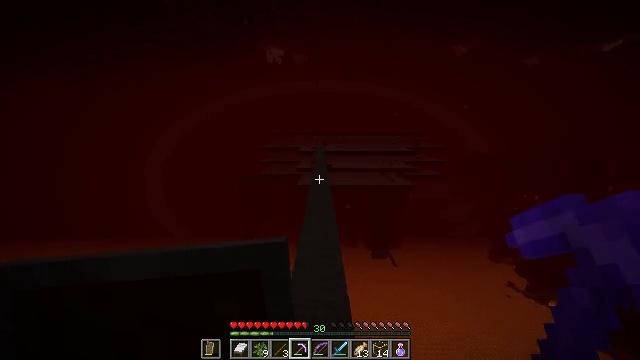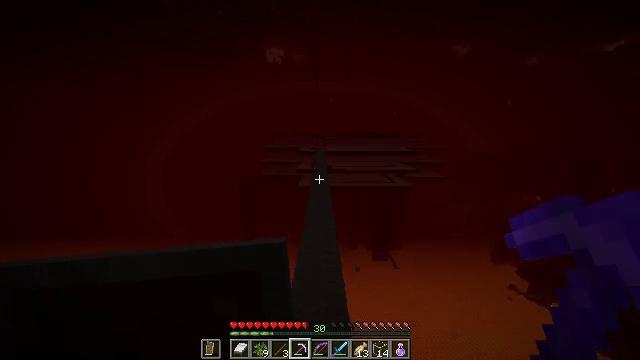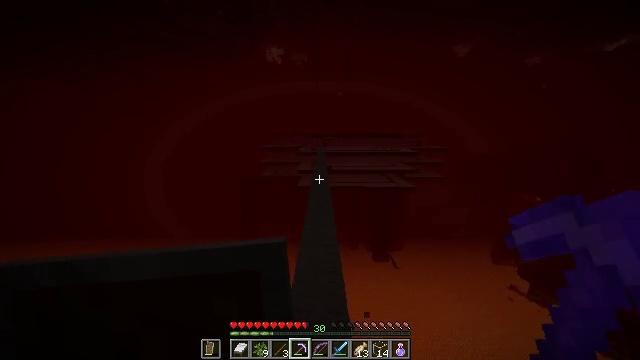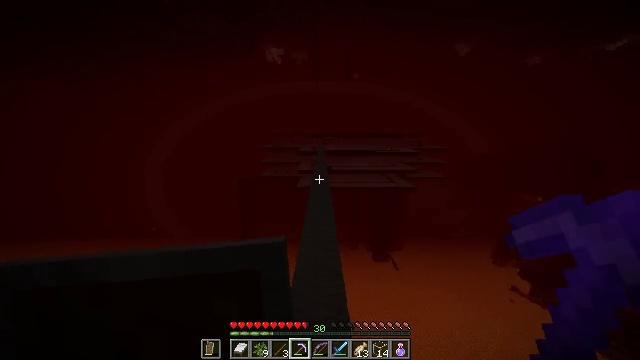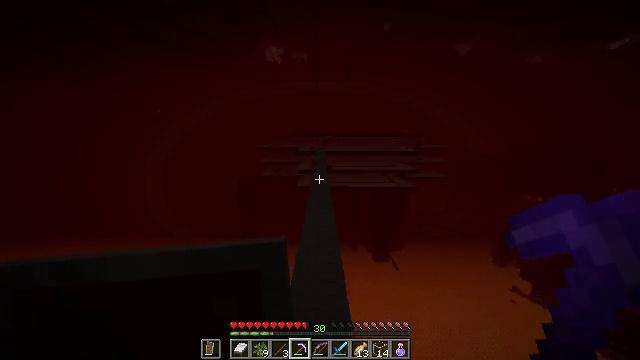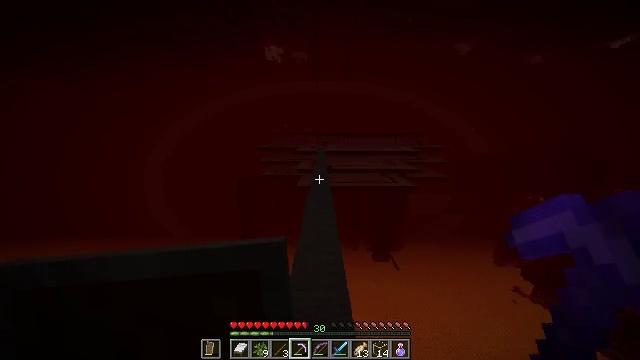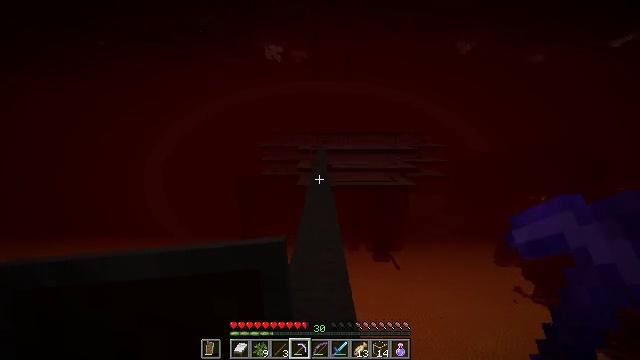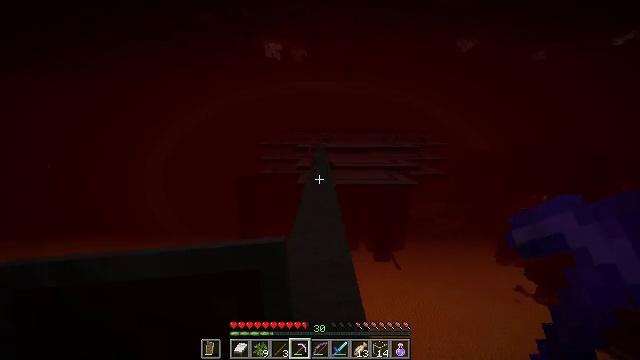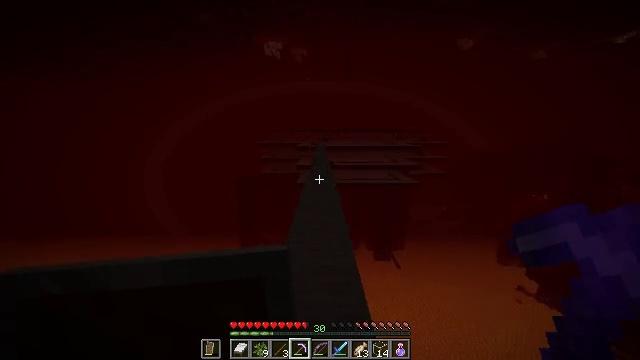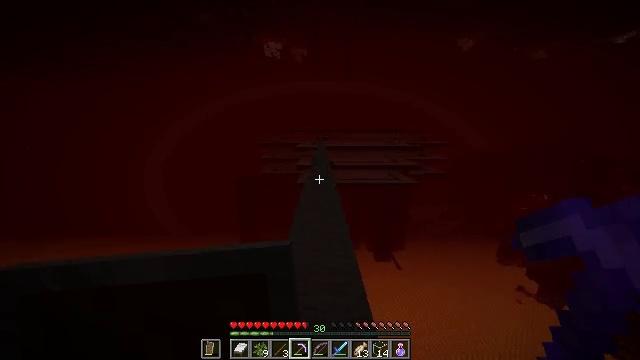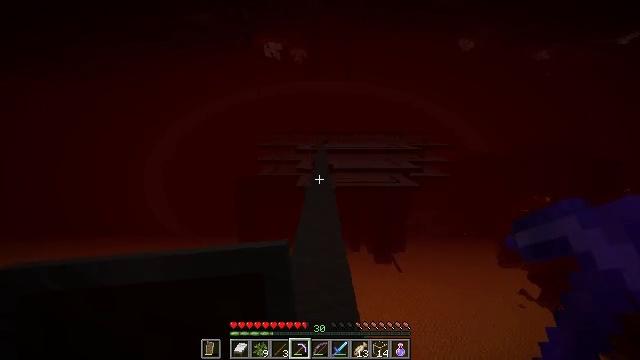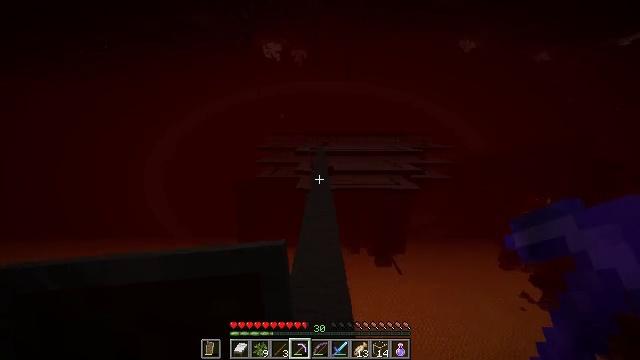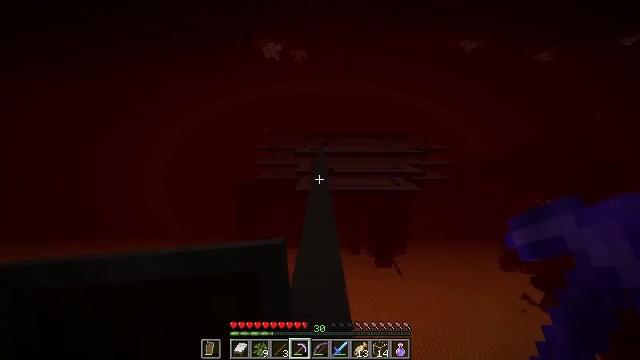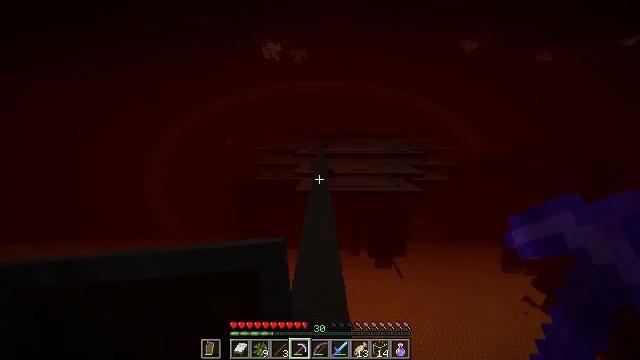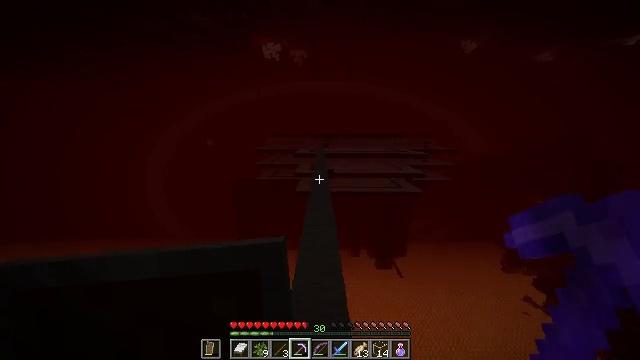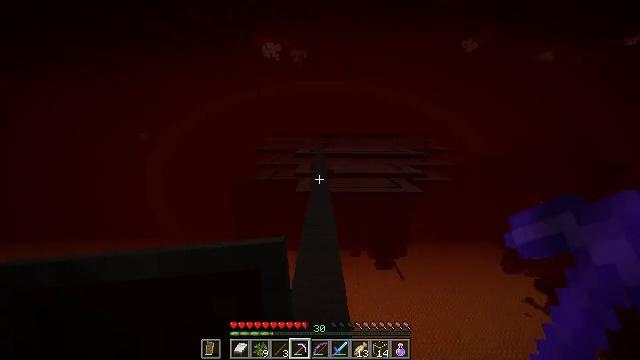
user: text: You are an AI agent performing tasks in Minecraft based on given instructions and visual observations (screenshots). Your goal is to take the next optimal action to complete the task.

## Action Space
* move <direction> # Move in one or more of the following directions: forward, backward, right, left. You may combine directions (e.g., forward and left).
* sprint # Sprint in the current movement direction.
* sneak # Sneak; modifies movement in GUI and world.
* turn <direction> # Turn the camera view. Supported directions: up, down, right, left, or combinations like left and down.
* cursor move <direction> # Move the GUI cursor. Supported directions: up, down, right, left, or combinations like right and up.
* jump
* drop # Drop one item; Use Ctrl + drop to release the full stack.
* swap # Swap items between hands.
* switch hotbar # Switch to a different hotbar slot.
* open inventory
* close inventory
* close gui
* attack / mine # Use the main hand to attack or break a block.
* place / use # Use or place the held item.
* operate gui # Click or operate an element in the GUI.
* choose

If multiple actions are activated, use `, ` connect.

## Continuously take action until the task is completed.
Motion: motion action
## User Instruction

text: Collect nether bricks for building.
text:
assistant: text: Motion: move forward, jump
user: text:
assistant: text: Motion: move forward, jump
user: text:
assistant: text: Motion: move forward, jump
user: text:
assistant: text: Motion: move forward, jump
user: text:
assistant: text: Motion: move forward, jump
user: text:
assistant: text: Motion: move forward, jump
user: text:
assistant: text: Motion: move forward, jump
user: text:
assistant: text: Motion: move forward, jump
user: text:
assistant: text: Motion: move forward, jump
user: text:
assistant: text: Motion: move forward, jump
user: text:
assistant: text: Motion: move forward, jump
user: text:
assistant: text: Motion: move forward, jump
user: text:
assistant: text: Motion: move forward, jump
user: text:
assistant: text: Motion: move forward, jump
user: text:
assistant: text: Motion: move forward, jump
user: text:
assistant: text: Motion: move forward, jump
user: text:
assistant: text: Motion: move forward, jump
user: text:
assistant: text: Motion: move forward, jump
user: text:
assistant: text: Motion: move forward, jump
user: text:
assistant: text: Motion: move forward, jump
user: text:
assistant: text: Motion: move forward, jump
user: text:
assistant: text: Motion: move forward, jump
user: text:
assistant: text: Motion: move forward, jump
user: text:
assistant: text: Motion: move forward, jump
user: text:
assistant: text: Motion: move forward, jump
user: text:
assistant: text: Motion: move forward, jump
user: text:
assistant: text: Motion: move forward, jump
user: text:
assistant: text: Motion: move forward, jump
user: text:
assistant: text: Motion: move forward, jump
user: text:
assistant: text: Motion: move forward, jump